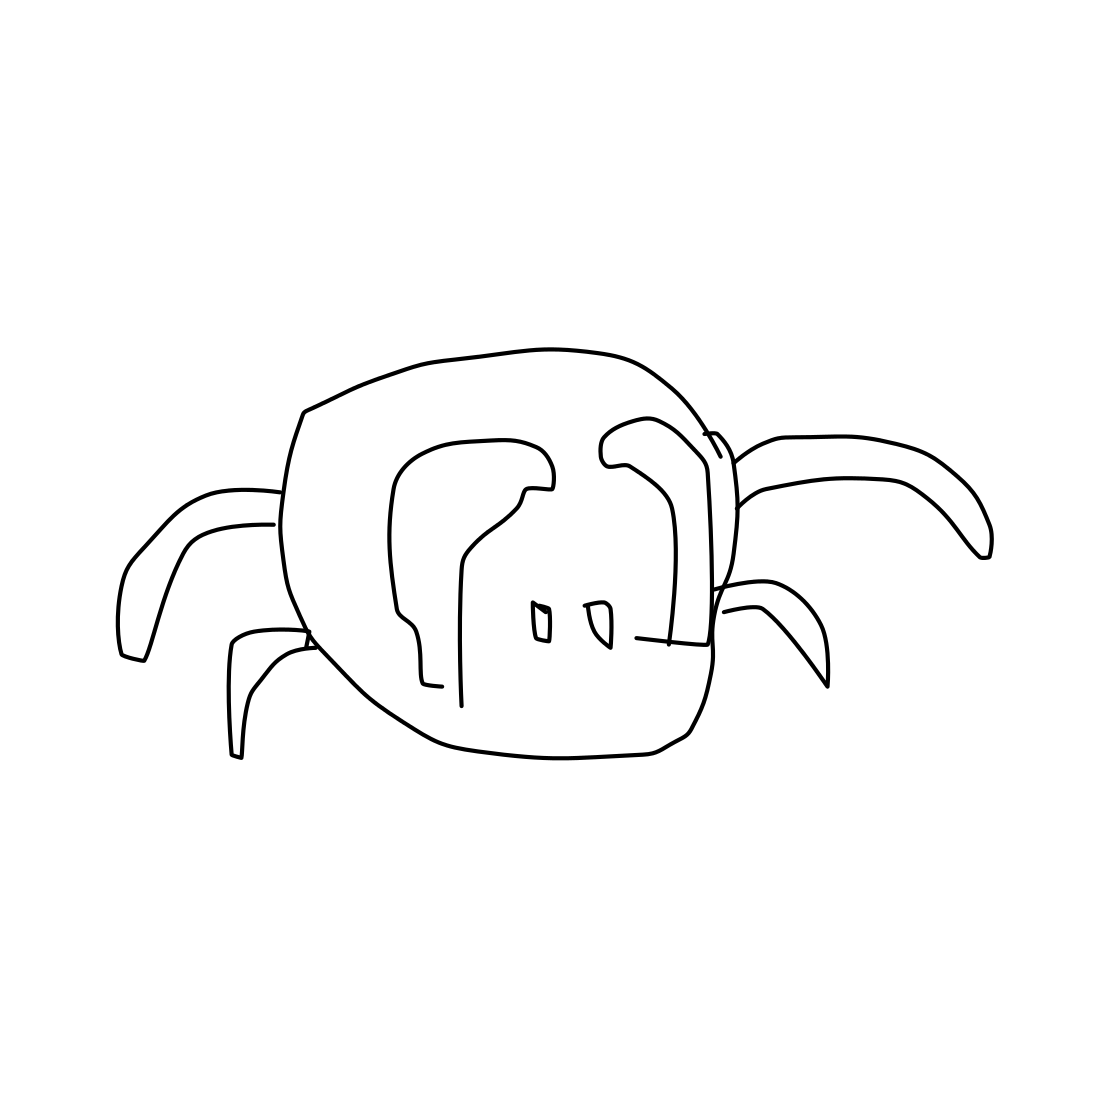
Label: crab